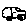
Label: car